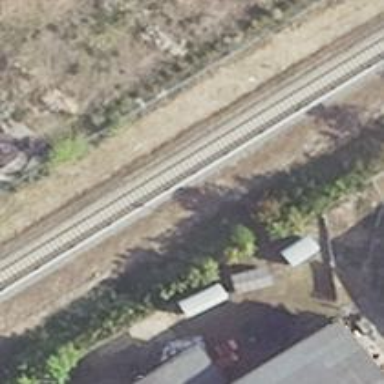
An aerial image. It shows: Solitary milestone along the railway.